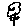
Label: flower